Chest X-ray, AP view. Patient: 37 years old, sex F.
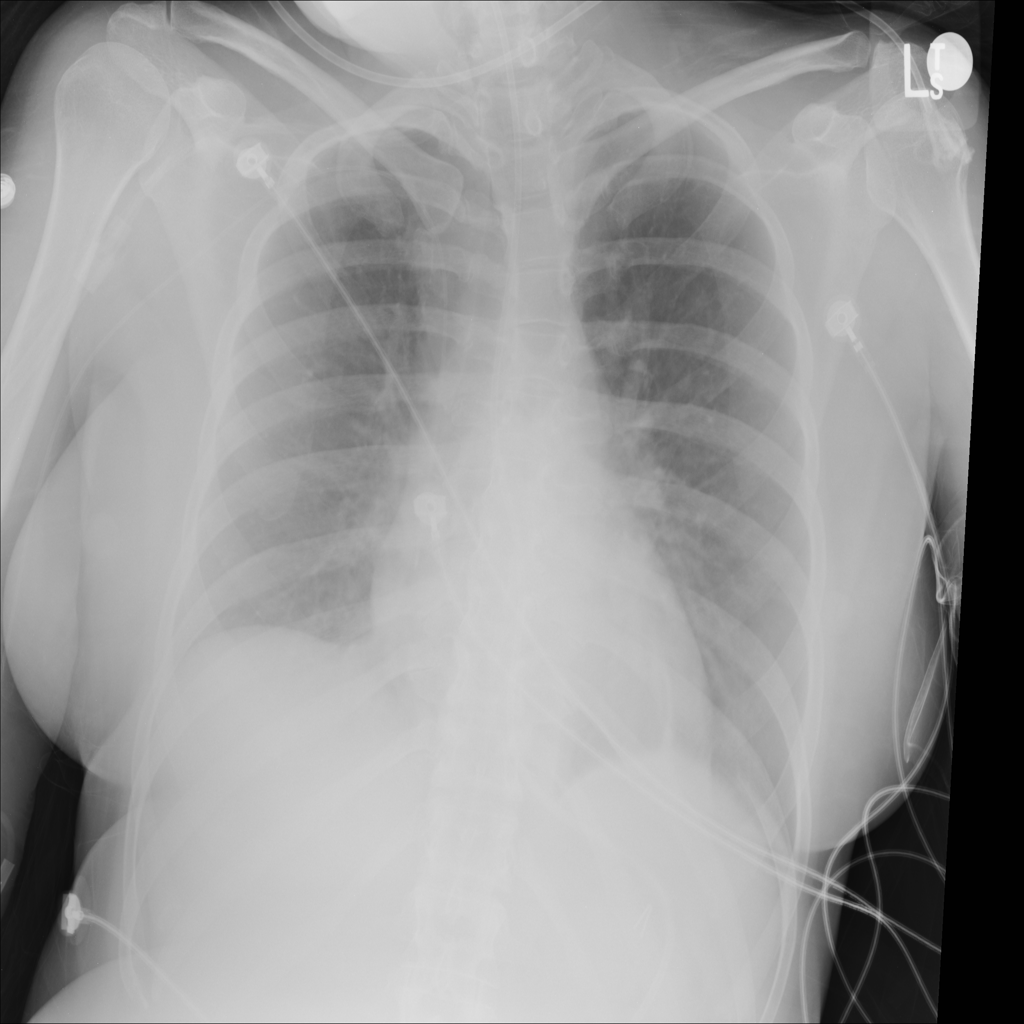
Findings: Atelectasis